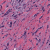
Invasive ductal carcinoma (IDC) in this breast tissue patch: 0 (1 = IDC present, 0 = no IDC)